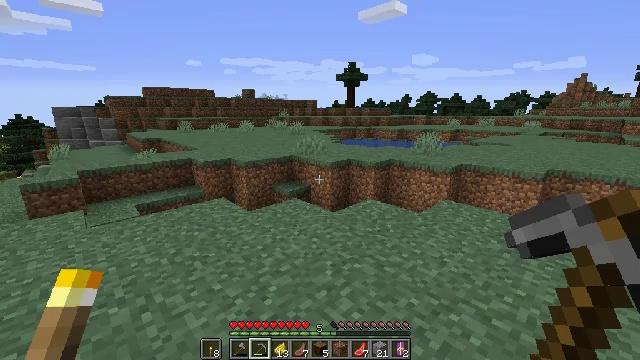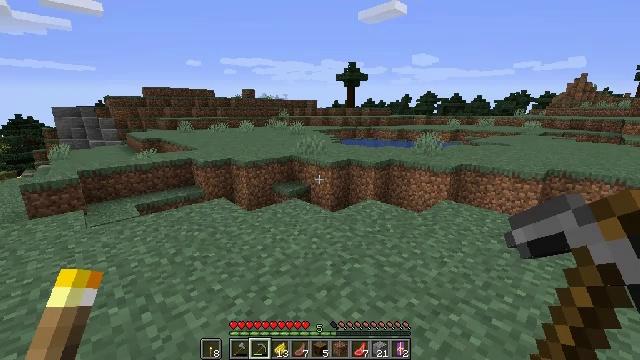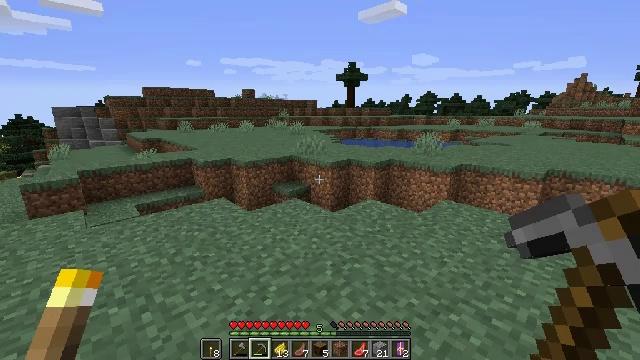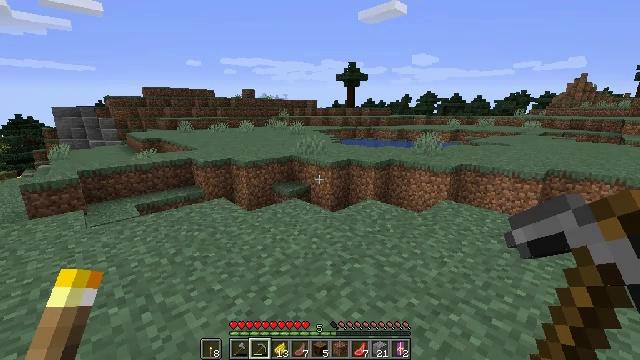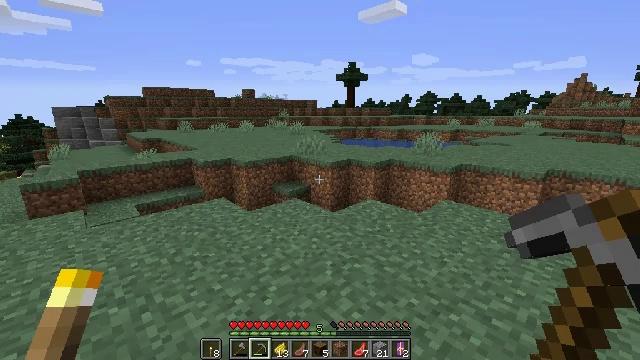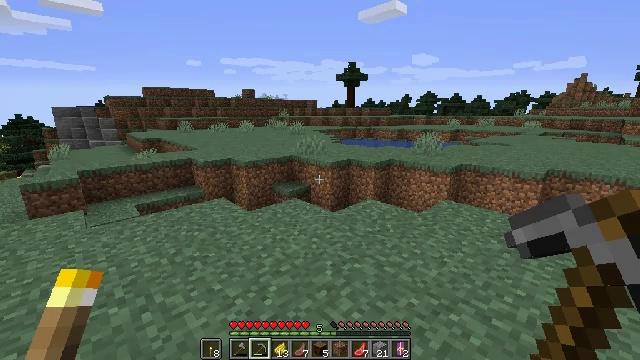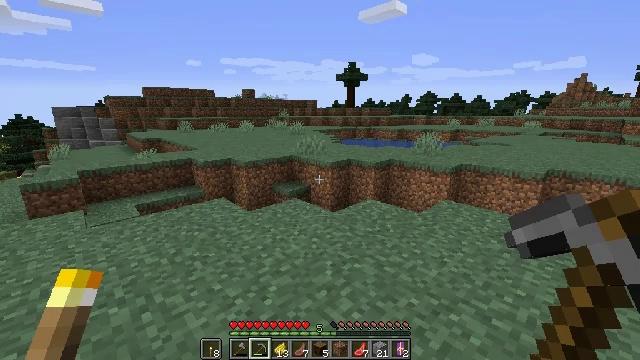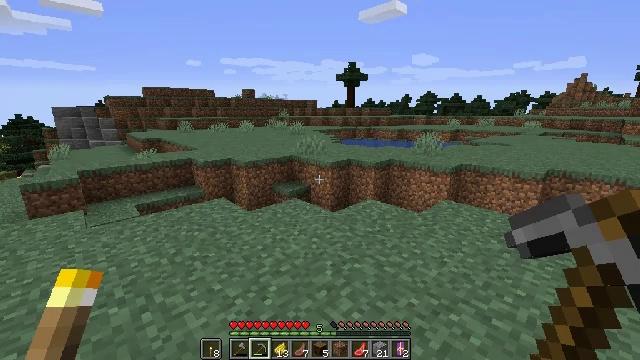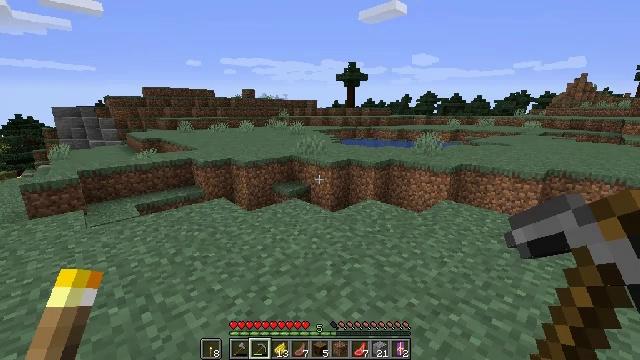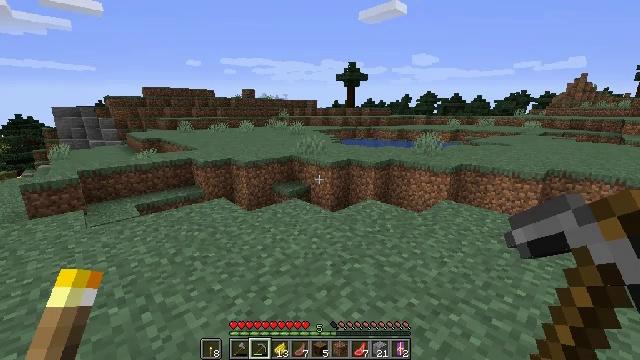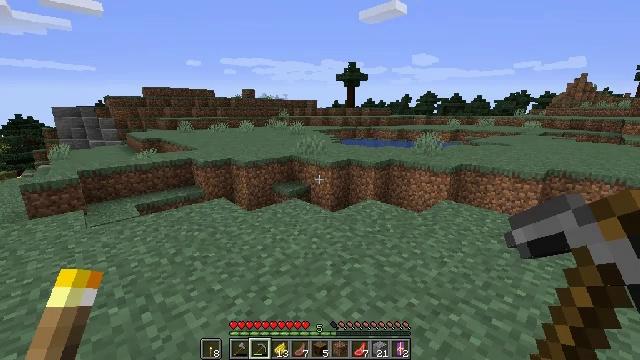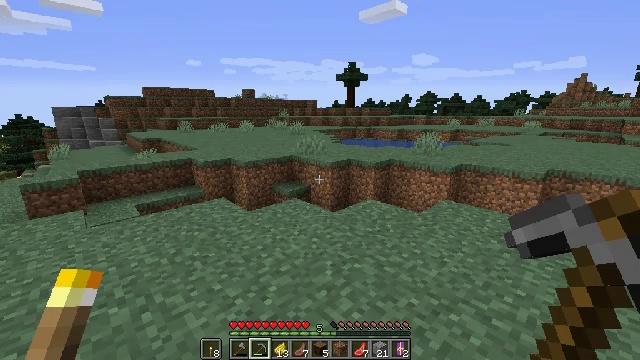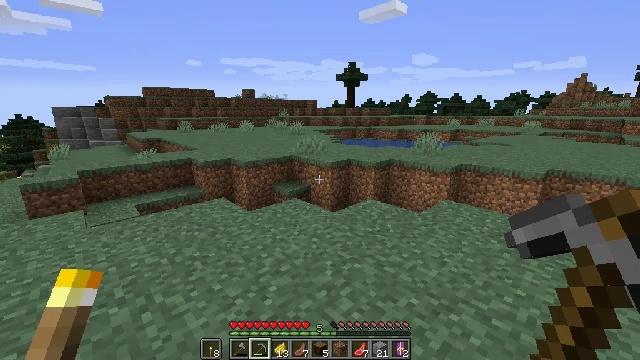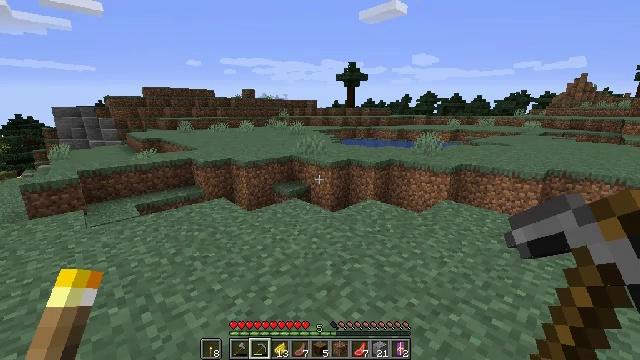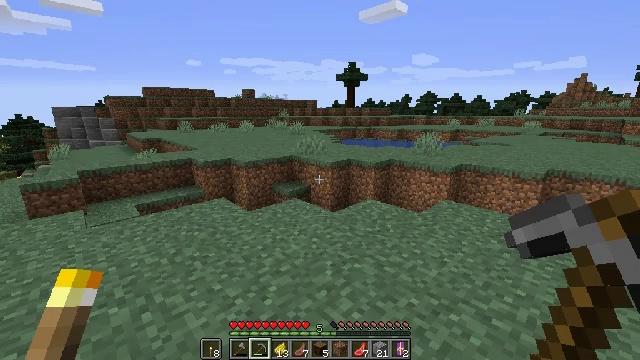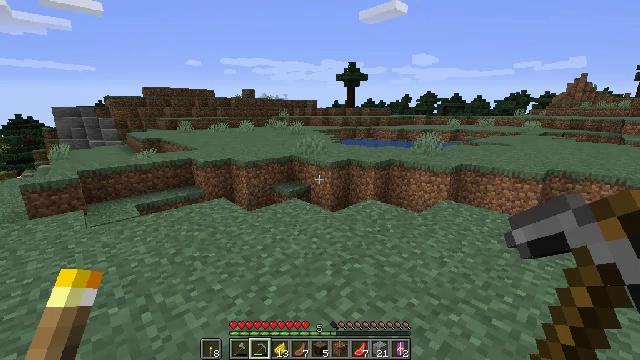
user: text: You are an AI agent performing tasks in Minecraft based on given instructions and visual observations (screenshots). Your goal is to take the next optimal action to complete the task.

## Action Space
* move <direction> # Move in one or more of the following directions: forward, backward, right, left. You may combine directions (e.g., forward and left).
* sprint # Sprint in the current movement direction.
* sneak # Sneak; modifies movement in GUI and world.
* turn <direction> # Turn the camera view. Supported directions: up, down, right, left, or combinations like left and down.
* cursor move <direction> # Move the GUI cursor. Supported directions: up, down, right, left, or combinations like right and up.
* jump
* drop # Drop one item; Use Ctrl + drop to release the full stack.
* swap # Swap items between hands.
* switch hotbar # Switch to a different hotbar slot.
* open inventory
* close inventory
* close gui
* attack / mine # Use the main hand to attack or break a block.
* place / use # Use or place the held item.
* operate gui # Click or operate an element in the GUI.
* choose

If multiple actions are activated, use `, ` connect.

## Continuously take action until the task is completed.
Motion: motion action
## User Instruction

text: Form polished diorite from diorite on the crafting table.
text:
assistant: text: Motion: no_op
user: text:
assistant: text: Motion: no_op
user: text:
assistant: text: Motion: no_op
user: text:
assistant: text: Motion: no_op
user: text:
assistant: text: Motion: no_op
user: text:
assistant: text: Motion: no_op
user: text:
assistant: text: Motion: no_op
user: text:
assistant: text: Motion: no_op
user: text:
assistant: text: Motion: no_op
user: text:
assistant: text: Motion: no_op
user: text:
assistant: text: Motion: no_op
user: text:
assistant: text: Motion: no_op
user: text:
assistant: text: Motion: no_op
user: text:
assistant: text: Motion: no_op
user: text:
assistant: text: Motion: no_op
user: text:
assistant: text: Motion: move back and move left
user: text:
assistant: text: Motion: move back and move left
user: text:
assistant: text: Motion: move back and move left
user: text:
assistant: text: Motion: move back and move left
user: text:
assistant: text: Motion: move back and move left
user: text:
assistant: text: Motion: move back and move left
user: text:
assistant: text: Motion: move back and move left
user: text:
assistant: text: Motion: move back and move left
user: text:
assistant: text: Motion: move back and move left
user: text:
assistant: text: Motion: move back and move left
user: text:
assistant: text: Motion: move back and move left
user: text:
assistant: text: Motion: move back and move left
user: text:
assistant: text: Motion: move back and move left
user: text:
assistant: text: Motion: move back and move left
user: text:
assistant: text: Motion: move back and move left